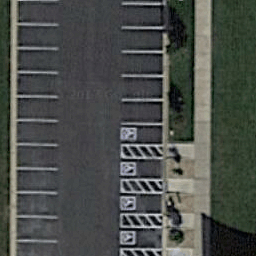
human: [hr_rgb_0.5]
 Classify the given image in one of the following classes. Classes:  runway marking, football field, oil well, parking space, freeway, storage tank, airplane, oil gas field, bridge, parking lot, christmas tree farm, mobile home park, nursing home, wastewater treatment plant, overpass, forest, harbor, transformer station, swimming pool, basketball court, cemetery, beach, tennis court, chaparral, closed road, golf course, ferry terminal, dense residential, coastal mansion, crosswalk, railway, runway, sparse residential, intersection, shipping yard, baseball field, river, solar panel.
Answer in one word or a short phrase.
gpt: parking space